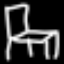
Label: chair